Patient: sex F, age 57
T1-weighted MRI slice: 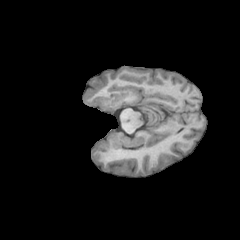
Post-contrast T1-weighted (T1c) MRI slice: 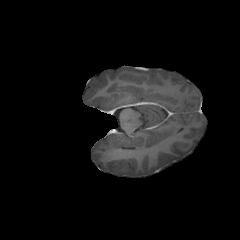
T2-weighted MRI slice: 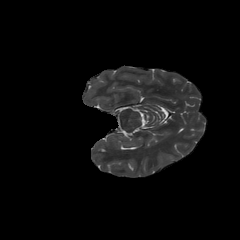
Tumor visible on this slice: no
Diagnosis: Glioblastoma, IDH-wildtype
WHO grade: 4